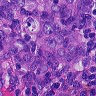
Metastatic tissue present: yes